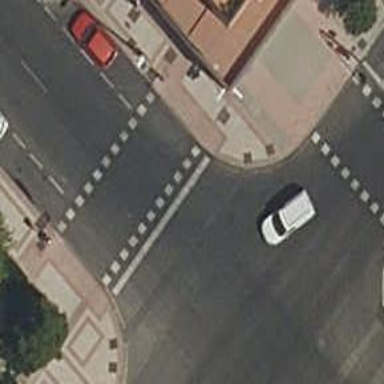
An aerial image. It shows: Road with traffic signals.